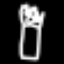
Label: palm tree